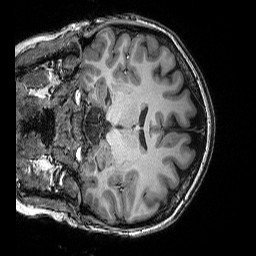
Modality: T1w
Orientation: coronal
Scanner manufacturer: siemens
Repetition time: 2.25 s
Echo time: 0.00418 s